Interaction volume radius: 10 \u00c5
Interaction volume height: 10 \u00c5
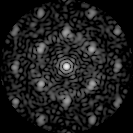
Disorder parameter: 0.4842